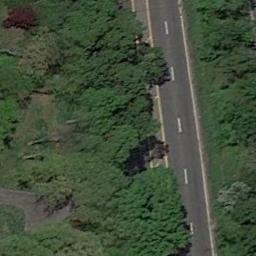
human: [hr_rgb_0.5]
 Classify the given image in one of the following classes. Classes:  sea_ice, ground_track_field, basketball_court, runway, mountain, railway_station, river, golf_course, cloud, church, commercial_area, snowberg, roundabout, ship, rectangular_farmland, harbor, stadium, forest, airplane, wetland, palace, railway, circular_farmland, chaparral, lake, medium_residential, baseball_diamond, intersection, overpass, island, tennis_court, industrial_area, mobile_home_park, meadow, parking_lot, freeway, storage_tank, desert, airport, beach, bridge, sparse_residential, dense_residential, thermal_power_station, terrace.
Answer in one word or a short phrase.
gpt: freeway